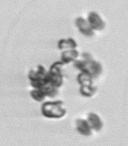
Label: Phaeocystis